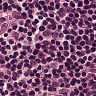
Metastatic tissue present: no